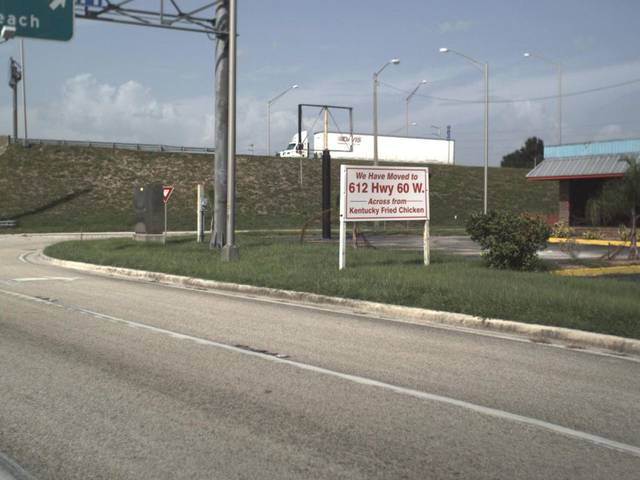
Region: United States
Coordinates: 27.897, -81.6